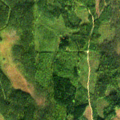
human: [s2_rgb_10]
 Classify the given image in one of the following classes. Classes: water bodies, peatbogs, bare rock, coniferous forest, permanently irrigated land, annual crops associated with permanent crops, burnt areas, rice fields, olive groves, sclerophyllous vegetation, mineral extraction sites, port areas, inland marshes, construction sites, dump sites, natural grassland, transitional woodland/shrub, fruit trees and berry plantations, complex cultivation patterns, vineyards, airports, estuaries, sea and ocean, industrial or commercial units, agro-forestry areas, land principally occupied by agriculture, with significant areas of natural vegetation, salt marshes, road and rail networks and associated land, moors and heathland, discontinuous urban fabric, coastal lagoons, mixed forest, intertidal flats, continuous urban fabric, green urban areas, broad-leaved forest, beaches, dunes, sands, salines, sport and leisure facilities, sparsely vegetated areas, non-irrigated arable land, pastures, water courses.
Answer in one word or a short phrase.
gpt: coniferous forest, mixed forest, transitional woodland/shrub